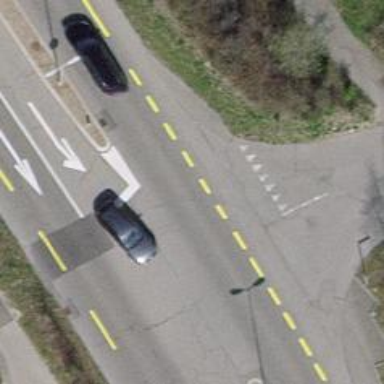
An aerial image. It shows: Road with "give way" sign.